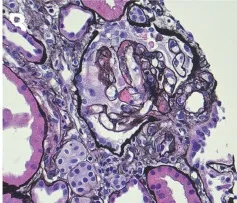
Light micrographs of kidney transplant biopsy. (B) Segmentally sclerosed glomerulus with double contouring and fibrin (silver x 40).
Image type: pathology (methenamine_silver)